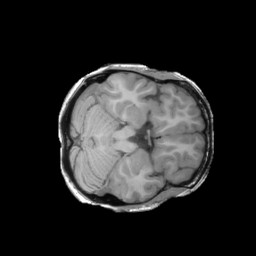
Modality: T1w
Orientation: axial
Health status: ill
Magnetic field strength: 3 T